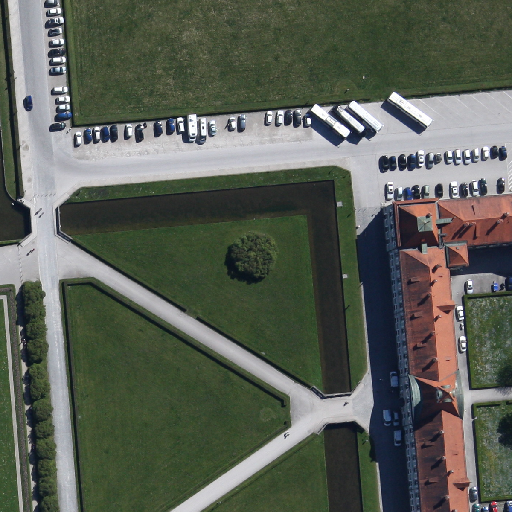
Referring expression: sidewalk